Field crop: maize
Growth stage: 2
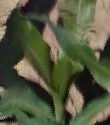
Species: maize